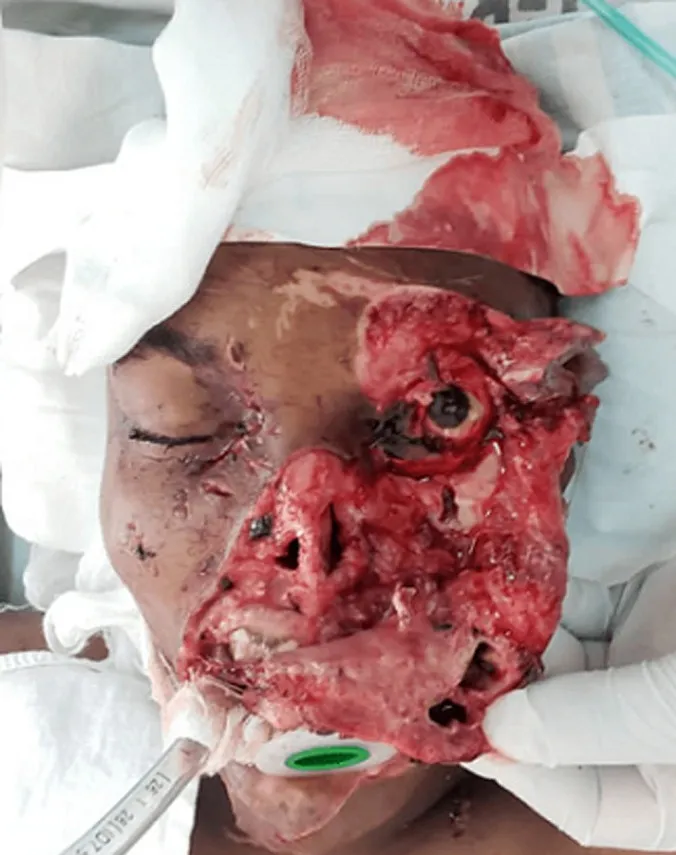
overall examination of the avulsion and degloving injuries under anesthesia after cleaning and debridement was done in theatre.
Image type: medical_photograph (other_medical_photograph)